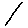
Label: line